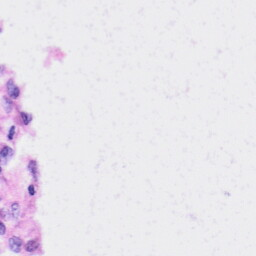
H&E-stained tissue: Liver